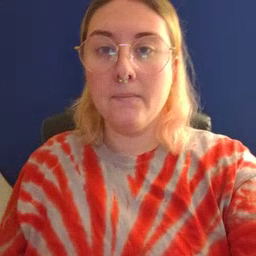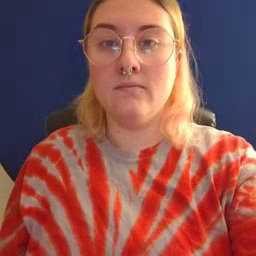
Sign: time